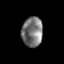
Tissue: skin
Cell type: Epithelial cells
Senescence score: 0.2854
Nuclear area (px): 607
Mean DAPI intensity: 119.638